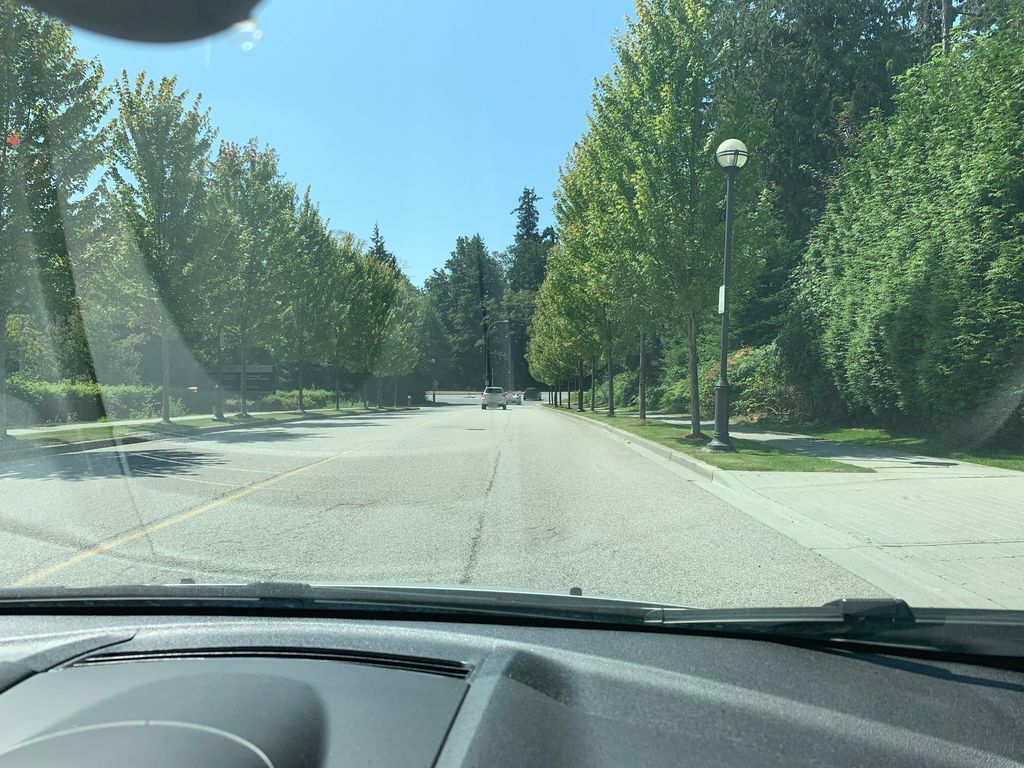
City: vancouver